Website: bh-photo
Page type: cart
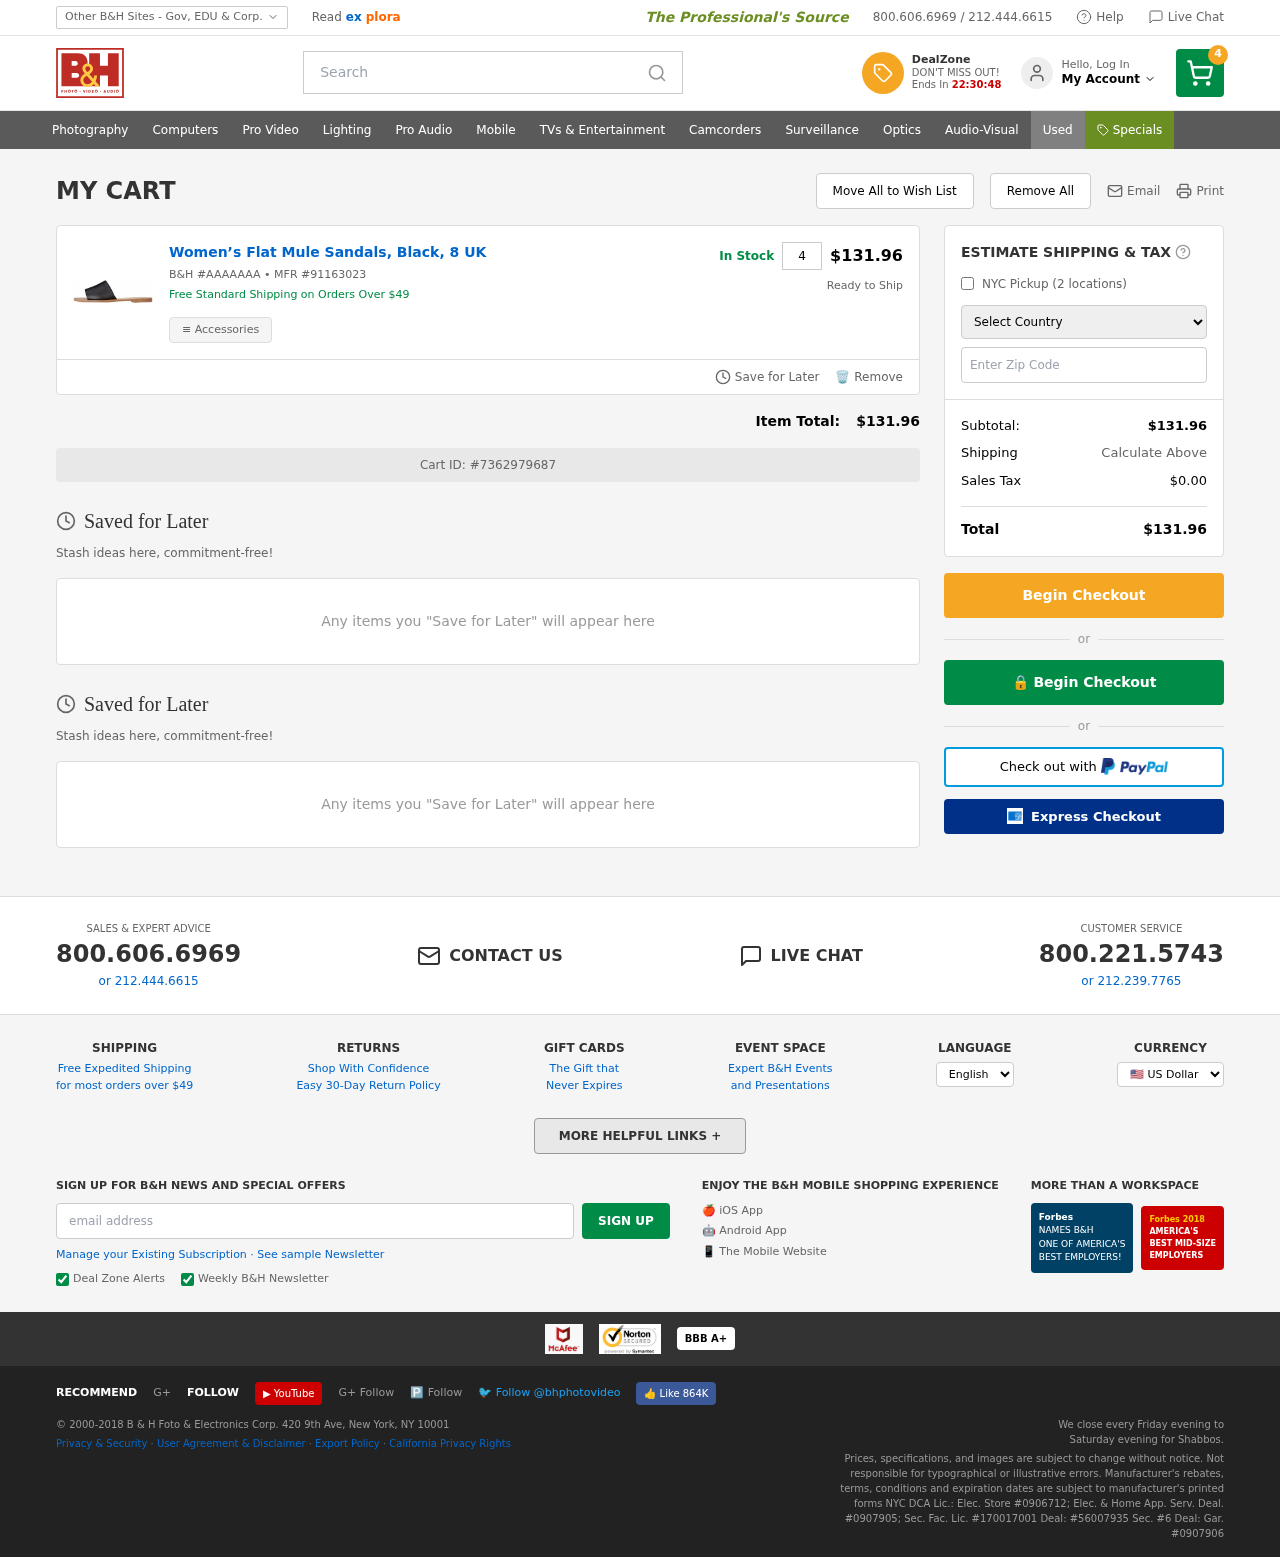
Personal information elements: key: PII_COUNTRY
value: United States
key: PII_EMAIL
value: dawntaylor@hotmail.com
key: PII_POSTCODE
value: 23600
Product elements: key: PRODUCT1_NAME
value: Women’s Flat Mule Sandals, Black, 8 UK
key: PRODUCT1_QUANTITY
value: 4
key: PRODUCT1_SKU
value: AAAAAAA
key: PRODUCT1_MFR
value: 91163023
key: PRODUCT1_SUBTOTAL
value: $131.96
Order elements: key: ORDER_NUM_ITEMS
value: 4
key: ORDER_SUBTOTAL
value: $131.96
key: ORDER_ID
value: #7362979687
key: ORDER_TAX
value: $0.00
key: ORDER_TOTAL
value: $131.96
Search elements: key: HEADER_SEARCH
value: Search